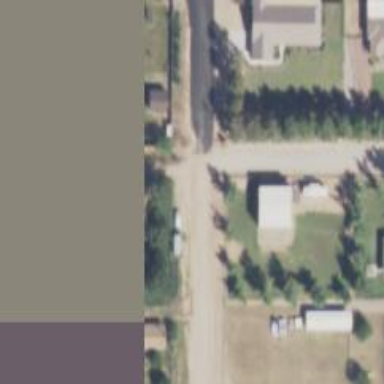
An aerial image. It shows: Residential road.